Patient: sex M, age 52
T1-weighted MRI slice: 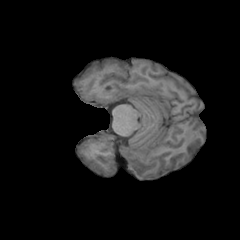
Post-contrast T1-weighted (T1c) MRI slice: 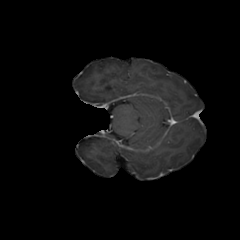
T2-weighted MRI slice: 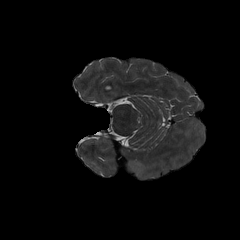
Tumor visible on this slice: yes
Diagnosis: Glioblastoma, IDH-wildtype
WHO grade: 4